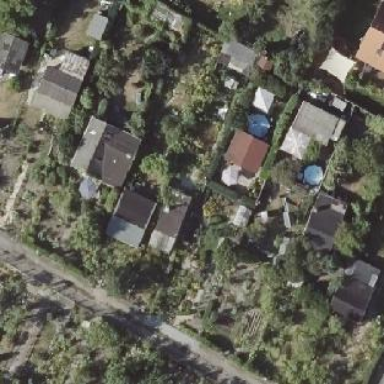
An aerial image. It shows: Fence surrounding allotments plot.